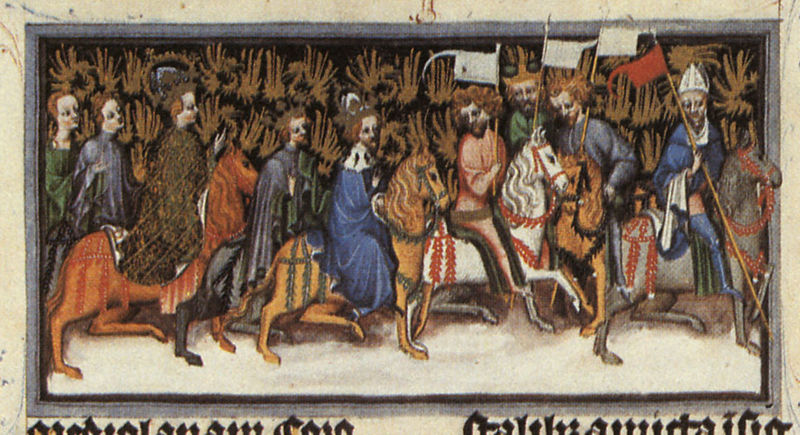
Titel: Die Goldene Bulle
Institution: Wien, Österreichische Nationalbibliothek
Schlagwörter: adler, blau, weiß, gelb, grün, menschen, ocker, braun, schmuck, schwarz, rot, beige, bart, geistlicher, gold, pferd, pferde, reiter, zaumzeug, farbig, schrift, fahnen, fahne, flagge, bischof, könig, papst, buch, religion, geschirr, kardinal, ritter, schimmel, wimpel, pfarrer, mittelalter, priester, mönch, kreuzzüge, prozession, flaggen, festzug, standarte, wandtafel, krönungszug, blauer rahmen, könihe, pferdeschmuck, prozessiob